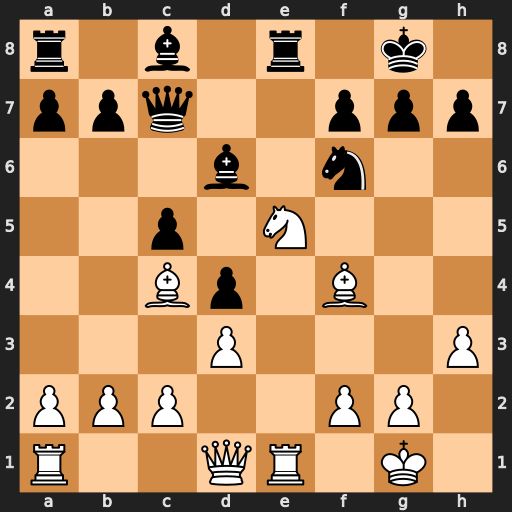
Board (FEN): r1b1r1k1/ppq2ppp/3b1n2/2p1N3/2Bp1B2/3P3P/PPP2PP1/R2QR1K1
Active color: w
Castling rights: -
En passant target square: -
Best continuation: Bxf7+ Qxf7 Nxf7 Rxe1+ Qxe1